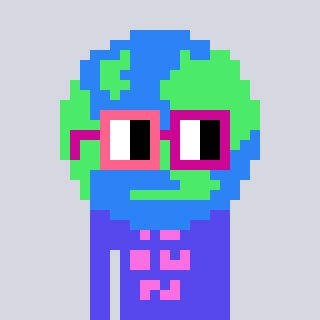
a pixel art character with square pink and red glasses, a earth-shaped head and a computerblue-colored body on a cool background